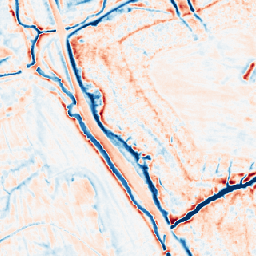
Category: multiscale
Decomposition family: dog_multiscale
Decomposition parameters: sigma_ratio: 1.6
n_scales: 4
base_sigma: 0.5
Upsampling method: nearest
Upsampling parameters: scale: 8
Upsampling scale: 8